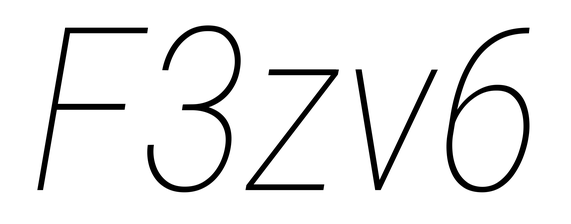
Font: Roboto-Italic_Condensed_Thin_Italic